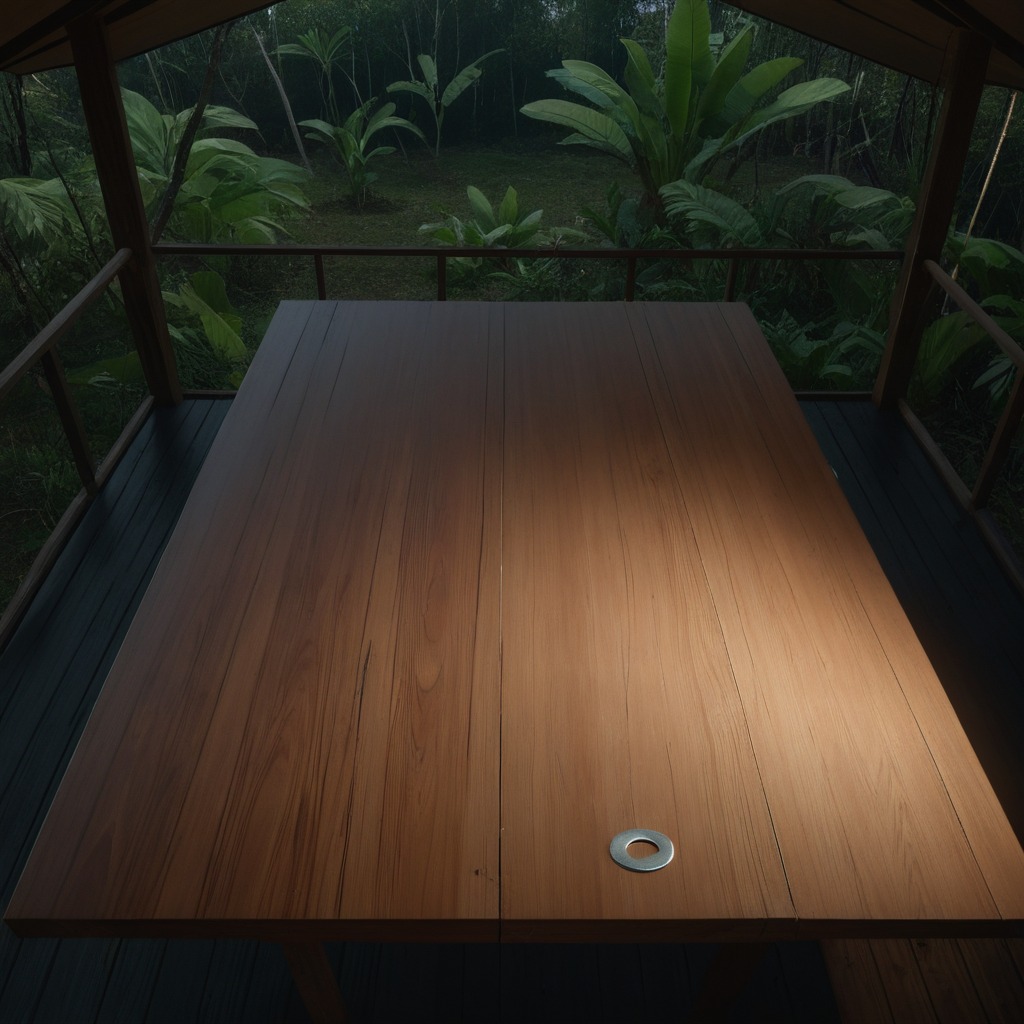
A flat metal washer is lying on the wooden table inside a jungle field workshop tent at night.